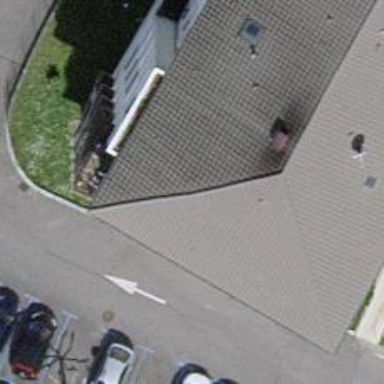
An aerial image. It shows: Parking entrance.